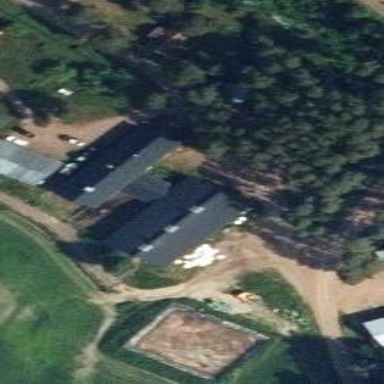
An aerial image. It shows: Farm auxiliary building.